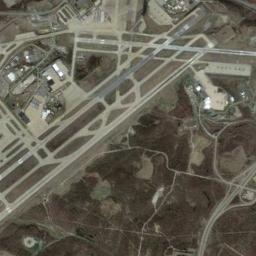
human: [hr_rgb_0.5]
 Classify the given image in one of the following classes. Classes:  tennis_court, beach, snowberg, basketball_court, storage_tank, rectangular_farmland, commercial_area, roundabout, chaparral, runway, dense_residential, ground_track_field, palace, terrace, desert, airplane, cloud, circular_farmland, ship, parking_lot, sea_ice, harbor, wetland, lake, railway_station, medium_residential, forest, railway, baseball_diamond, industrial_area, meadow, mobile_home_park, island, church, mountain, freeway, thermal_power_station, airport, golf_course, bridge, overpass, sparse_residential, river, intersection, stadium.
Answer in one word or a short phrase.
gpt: airport